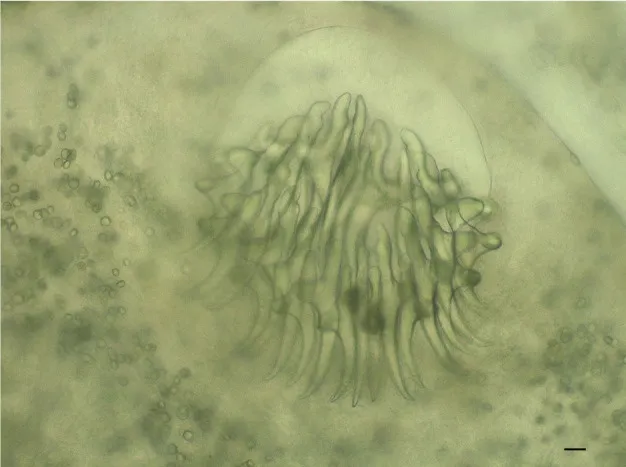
Taenia crassiceps. Scolex with hooks of the cysticercus, isolated from liver (200x, bar 500 mum).
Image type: pathology (h&e)